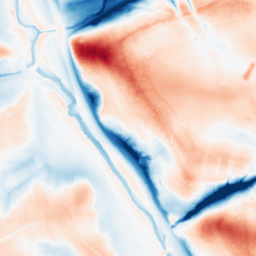
Category: classical
Decomposition family: gaussian_anisotropic
Decomposition parameters: sigma_x: 10
sigma_y: 20
Upsampling method: edge_directed
Upsampling parameters: scale: 4
Upsampling scale: 4